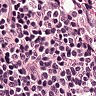
Metastatic tissue present: no